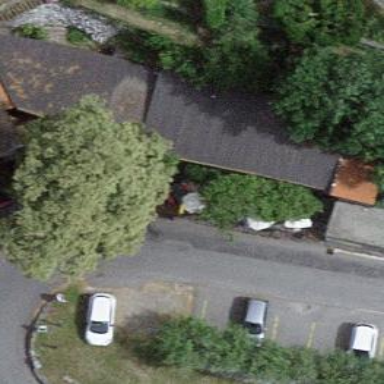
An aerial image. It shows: Restaurant.